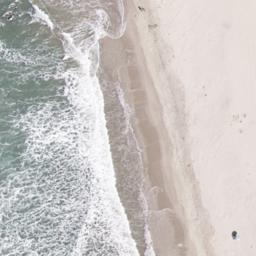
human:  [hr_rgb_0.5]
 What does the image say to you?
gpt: beach